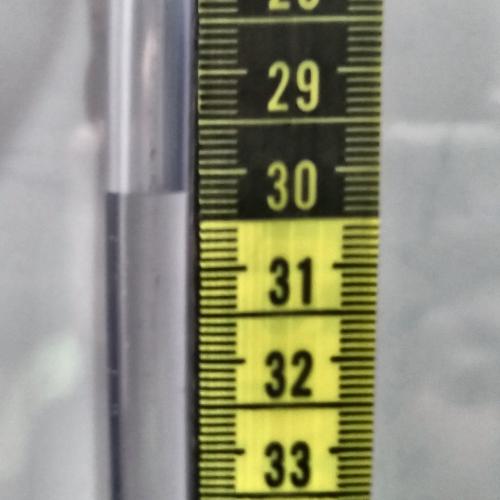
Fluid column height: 30.2 cm